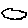
Label: cloud